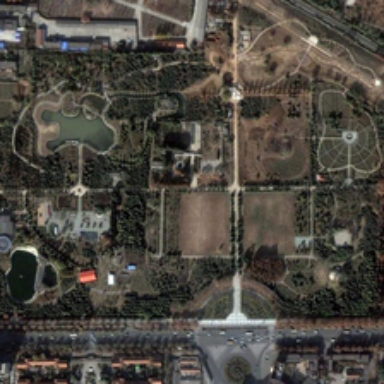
Several buildings are around a park with many green trees around two ponds .